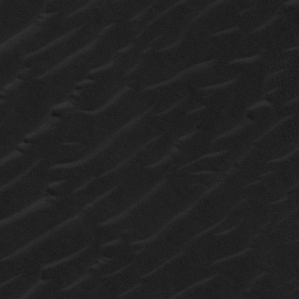
Label: non_frost